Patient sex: M
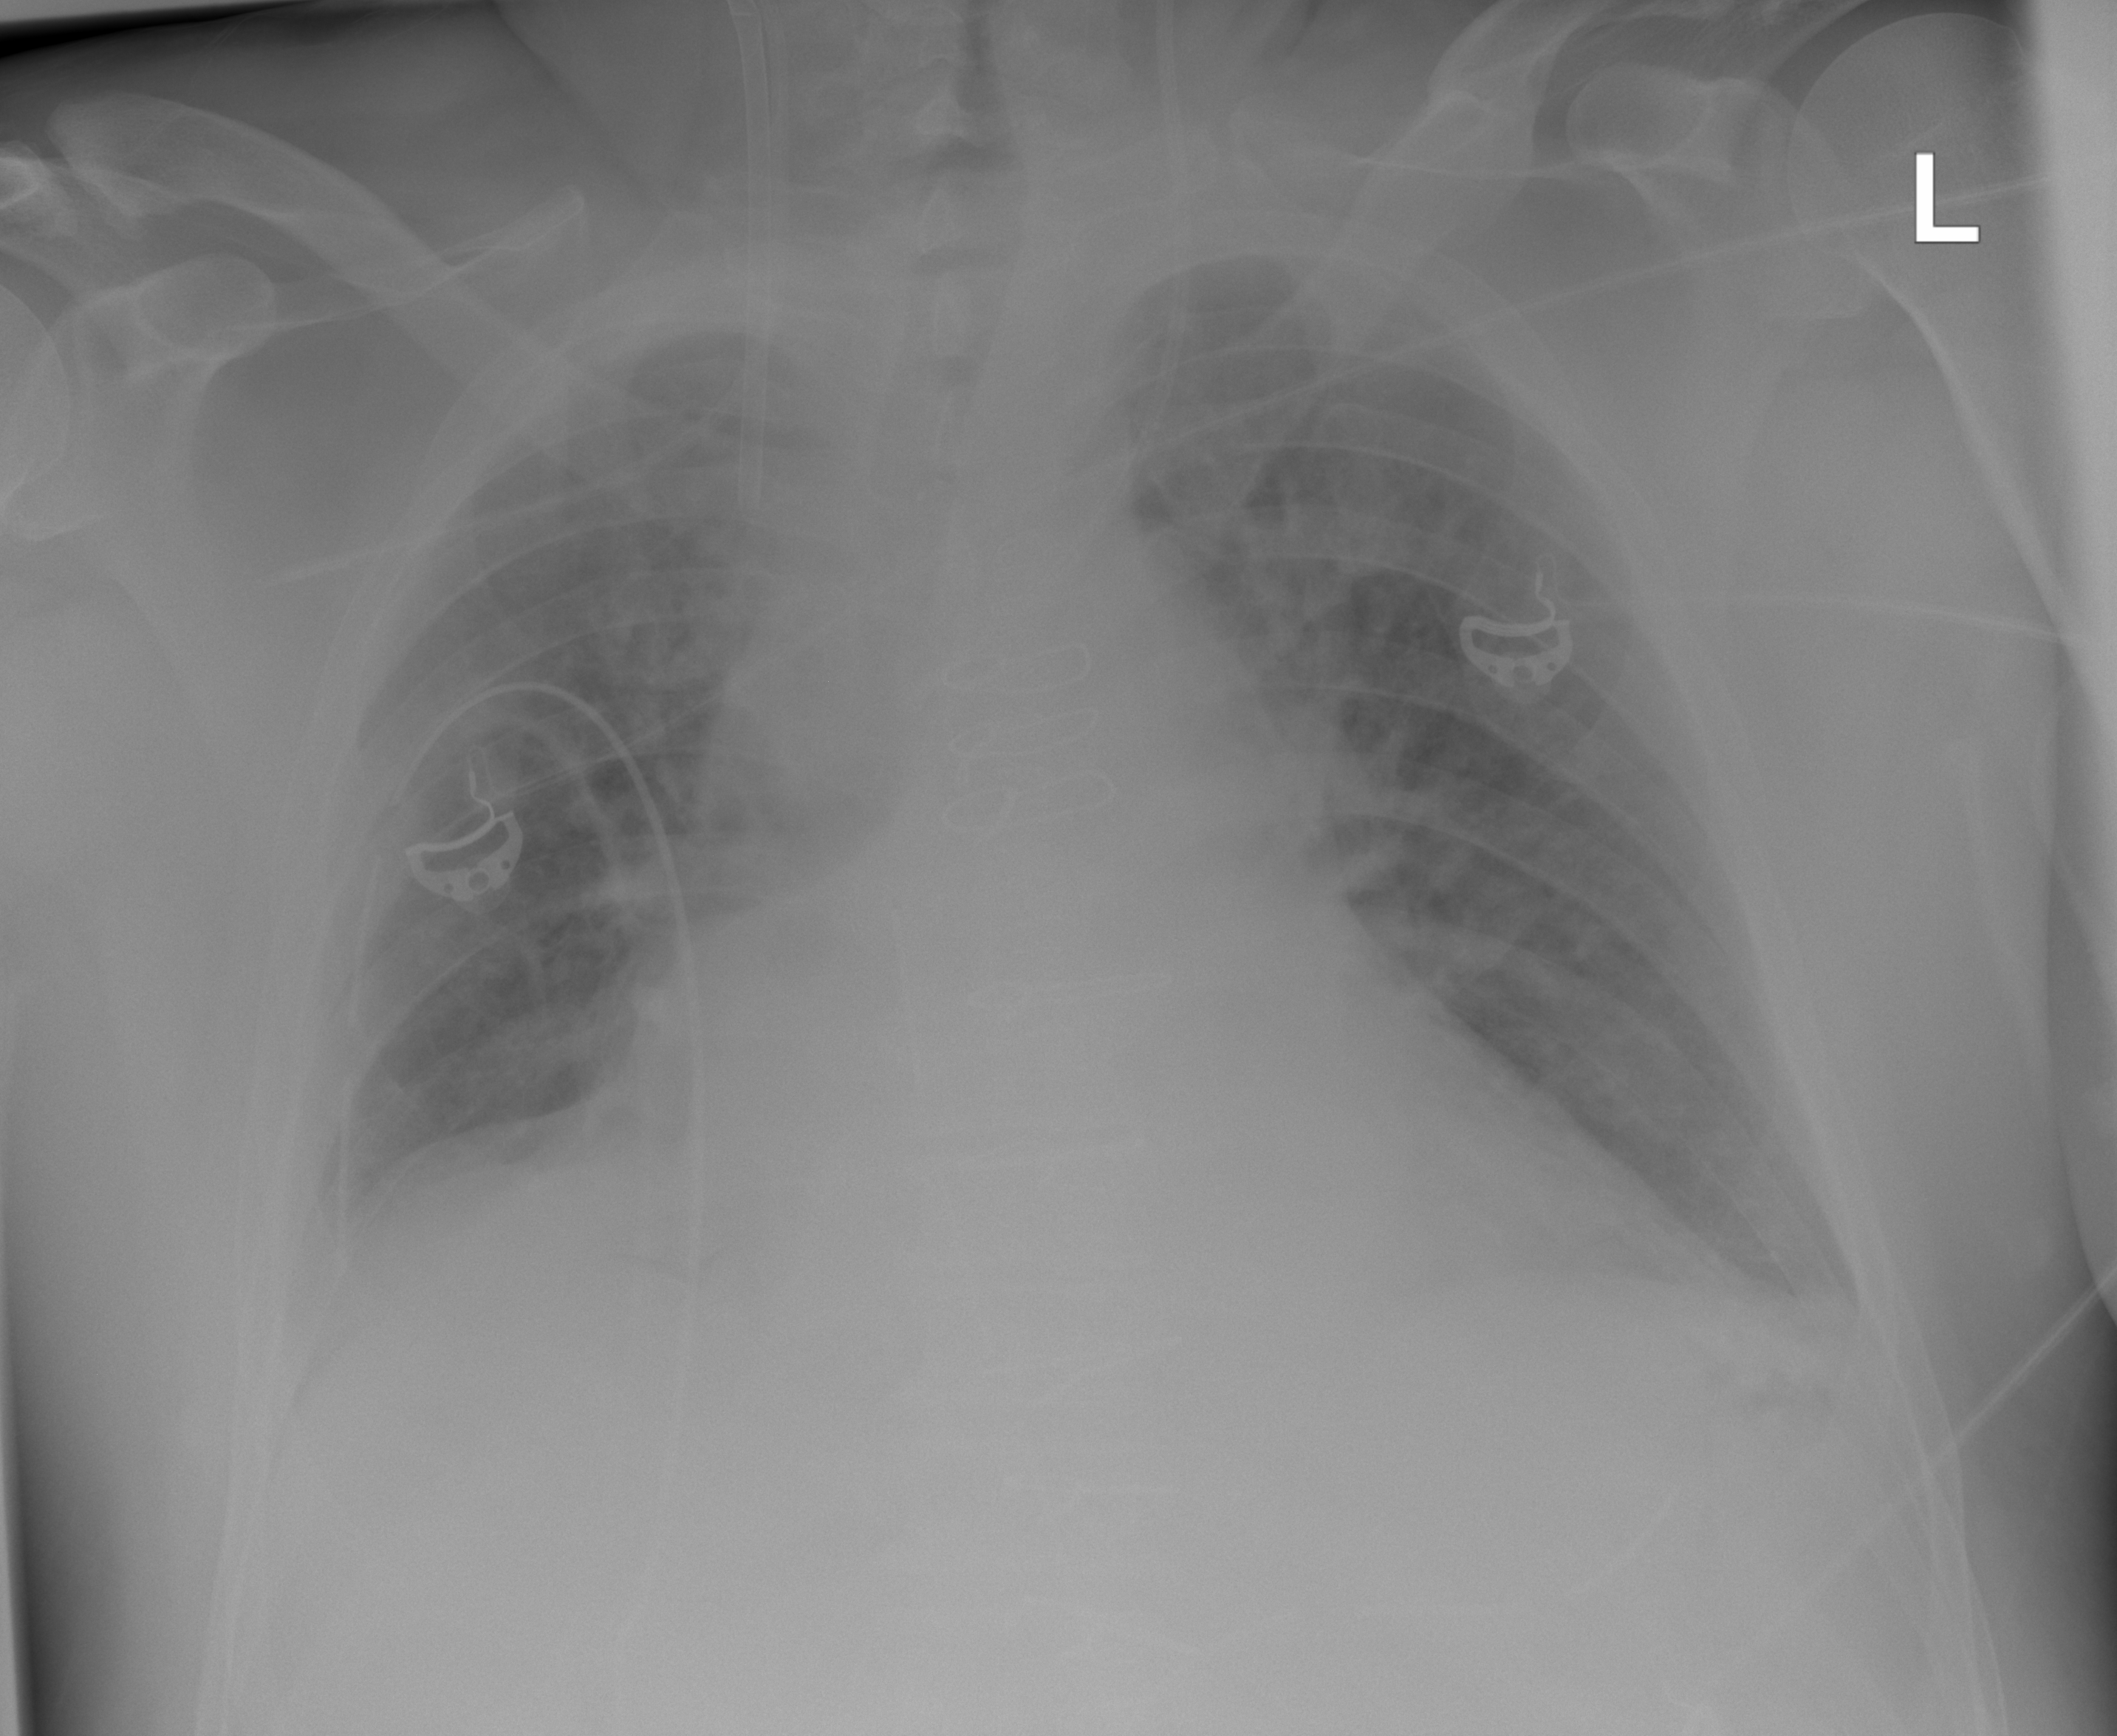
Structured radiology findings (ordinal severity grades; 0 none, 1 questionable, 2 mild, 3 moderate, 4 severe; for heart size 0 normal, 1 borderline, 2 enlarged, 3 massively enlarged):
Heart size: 2
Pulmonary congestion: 3
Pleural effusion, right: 2
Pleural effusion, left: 2
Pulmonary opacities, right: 0
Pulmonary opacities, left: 0
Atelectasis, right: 2
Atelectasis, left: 2